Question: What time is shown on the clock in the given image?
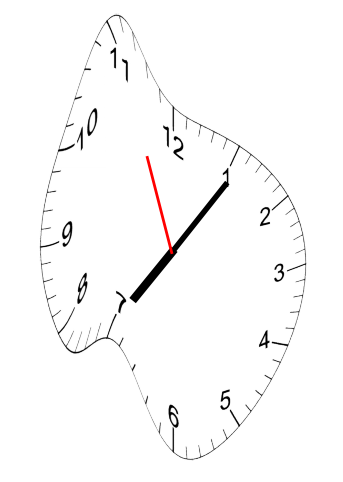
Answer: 07:05:56